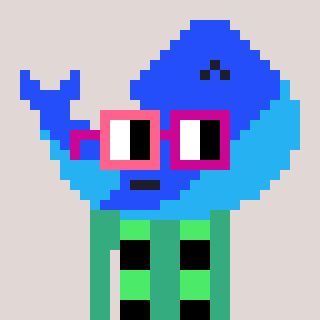
a pixel art character with square pink and red glasses, a whale-shaped head and a teal-colored body on a warm background